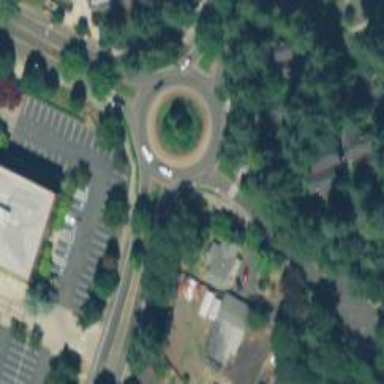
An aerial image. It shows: Asphalt road that is secondary route leading to roundabout.